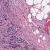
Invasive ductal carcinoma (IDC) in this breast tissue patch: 1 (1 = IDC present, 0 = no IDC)